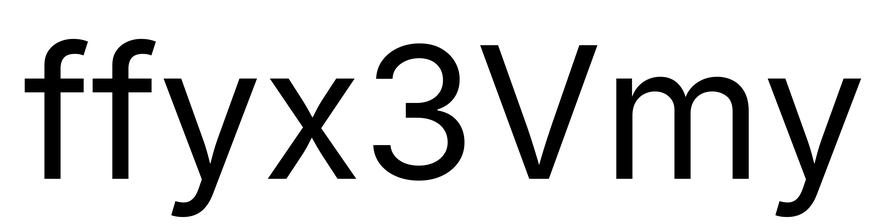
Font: Inter_Regular